Question: I am looking to create smooth paths for my 2D game. Looking at 'CatmullRomSpline' it is just the thing i need. Every post, even here on 'SE' is giving it a type and passing all the control points and a 'Boolean' with the constructor. This seems to be obsolete now, 'CatmullRomSpline' does not accept any type parameters anymore and without it it can only work with 'V3' paths. Neither does the constructor accept a list of control points.
'''
cp = new Vector2[]
{
new Vector2(0,100), new Vector2(100,600), new Vector2(300,300), new Vector2(600, 400)
};
CatmullRomSpline<Vector2> path = new CatmullRomSpline<Vector2>(cp, true);
'''
This gives the following error: 'The type CatmullRomSpline is not generic; it cannot be parameterized with arguments <Vector2>'.

Am i missing something or does CatmullRomSpline work differently nowadays, and how?
This is the CatmullRomSpline Class from badlogic. It surely looks like things changed, i am getting this class from "import com.badlogic.gdx.math.CatmullRomSpline;"
> public class CatmullRomSpline implements Serializable { private
static final long serialVersionUID = -3290464799289771451L; private
List controlPoints = new ArrayList(); Vector3 T1 =
new Vector3(); Vector3 T2 = new Vector3();/** Adds a new control point * * @param point the point */
public void add (Vector3 point) { controlPoints.add(point); }/** @return all control points */ public List
getControlPoints () { return controlPoints; }/** Returns a path, between every two control points numPoints are
generated and the control points themselves are added too. * The
first and the last controlpoint are omitted. if there's less than 4
controlpoints an empty path is returned. * * @param numPoints
number of points returned for a segment * @return the path */
public List getPath (int numPoints) { ArrayList
points = new ArrayList();'''
if (controlPoints.size() < 4) return points;
Vector3 T1 = new Vector3(); Vector3 T2 = new Vector3();
for (int i = 1; i <= controlPoints.size() - 3; i++) {
points.add(controlPoints.get(i)); float increment = 1.0f /
'''
(numPoints + 1); float t = increment;'''
T1.set(controlPoints.get(i + 1)).sub(controlPoints.get(i -
'''
1)).mul(0.5f); T2.set(controlPoints.get(i +
2)).sub(controlPoints.get(i)).mul(0.5f);'''
for (int j = 0; j < numPoints; j++) {
float h1 = 2 * t * t * t - 3 * t * t + 1; // calculate basis
// function 1
float h2 = -2 * t * t * t + 3 * t * t; // calculate basis
// function 2
float h3 = t * t * t - 2 * t * t + t; // calculate basis
// function 3
float h4 = t * t * t - t * t; // calculate basis function 4
Vector3 point = new Vector3(controlPoints.get(i)).mul(h1);
point.add(controlPoints.get(i + 1).tmp().mul(h2));
point.add(T1.tmp().mul(h3));
point.add(T2.tmp().mul(h4));
points.add(point);
t += increment; } }
if (controlPoints.size() >= 4)
'''
points.add(controlPoints.get(controlPoints.size() - 2));'''
return points; }
'''
/** Returns a path, between every two control points numPoints are
generated and the control points themselves are added too. * The
first and the last controlpoint are omitted. if there's less than 4
controlpoints an empty path is returned. * * @param points the
array of Vector3 instances to store the path in * @param numPoints
number of points returned for a segment */ public void getPath
(Vector3[] points, int numPoints) { int idx = 0; if
(controlPoints.size() < 4) return;'''
for (int i = 1; i <= controlPoints.size() - 3; i++) {
points[idx++].set(controlPoints.get(i)); float increment = 1.0f
'''
/ (numPoints + 1); float t = increment;'''
T1.set(controlPoints.get(i + 1)).sub(controlPoints.get(i -
'''
1)).mul(0.5f); T2.set(controlPoints.get(i +
2)).sub(controlPoints.get(i)).mul(0.5f);'''
for (int j = 0; j < numPoints; j++) {
float h1 = 2 * t * t * t - 3 * t * t + 1; // calculate basis
// function 1
float h2 = -2 * t * t * t + 3 * t * t; // calculate basis
// function 2
float h3 = t * t * t - 2 * t * t + t; // calculate basis
// function 3
float h4 = t * t * t - t * t; // calculate basis function 4
Vector3 point = points[idx++].set(controlPoints.get(i)).mul(h1);
point.add(controlPoints.get(i + 1).tmp().mul(h2));
point.add(T1.tmp().mul(h3));
point.add(T2.tmp().mul(h4));
t += increment; } }
points[idx].set(controlPoints.get(controlPoints.size() - 2)); }
'''
/** Returns all tangents for the points in a path. Same semantics as
getPath. * * @param numPoints number of points returned for a
segment * @return the tangents of the points in the path */ public
List getTangents (int numPoints) { ArrayList
tangents = new ArrayList();'''
if (controlPoints.size() < 4) return tangents;
Vector3 T1 = new Vector3(); Vector3 T2 = new Vector3();
for (int i = 1; i <= controlPoints.size() - 3; i++) { float
'''
increment = 1.0f / (numPoints + 1); float t = increment;'''
T1.set(controlPoints.get(i + 1)).sub(controlPoints.get(i -
'''
1)).mul(0.5f); T2.set(controlPoints.get(i +
2)).sub(controlPoints.get(i)).mul(0.5f);'''
tangents.add(new Vector3(T1).nor());
for (int j = 0; j < numPoints; j++) {
float h1 = 6 * t * t - 6 * t; // calculate basis function 1
float h2 = -6 * t * t + 6 * t; // calculate basis function 2
float h3 = 3 * t * t - 4 * t + 1; // calculate basis function 3
float h4 = 3 * t * t - 2 * t; // calculate basis function 4
Vector3 point = new Vector3(controlPoints.get(i)).mul(h1);
point.add(controlPoints.get(i + 1).tmp().mul(h2));
point.add(T1.tmp().mul(h3));
point.add(T2.tmp().mul(h4));
tangents.add(point.nor());
t += increment; } }
if (controlPoints.size() >= 4)
tangents.add(T1.set(controlPoints.get(controlPoints.size() -
'''
1)).sub(controlPoints.get(controlPoints.size() - 3))
.mul(0.5f).cpy().nor());'''
return tangents; }
'''
/** Returns all tangent's normals in 2D space for the points in a
path. The controlpoints have to lie in the x/y plane for this * to
work. Same semantics as getPath. * * @param numPoints number of
points returned for a segment * @return the tangents of the points
in the path */ public List getTangentNormals2D (int
numPoints) { ArrayList tangents = new ArrayList();'''
if (controlPoints.size() < 4) return tangents;
Vector3 T1 = new Vector3(); Vector3 T2 = new Vector3();
for (int i = 1; i <= controlPoints.size() - 3; i++) { float
'''
increment = 1.0f / (numPoints + 1); float t = increment;'''
T1.set(controlPoints.get(i + 1)).sub(controlPoints.get(i -
'''
1)).mul(0.5f); T2.set(controlPoints.get(i +
2)).sub(controlPoints.get(i)).mul(0.5f);'''
Vector3 normal = new Vector3(T1).nor(); float x = normal.x;
normal.x = normal.y; normal.y = -x; tangents.add(normal);
for (int j = 0; j < numPoints; j++) {
float h1 = 6 * t * t - 6 * t; // calculate basis function 1
float h2 = -6 * t * t + 6 * t; // calculate basis function 2
float h3 = 3 * t * t - 4 * t + 1; // calculate basis function 3
float h4 = 3 * t * t - 2 * t; // calculate basis function 4
Vector3 point = new Vector3(controlPoints.get(i)).mul(h1);
point.add(controlPoints.get(i + 1).tmp().mul(h2));
point.add(T1.tmp().mul(h3));
point.add(T2.tmp().mul(h4));
point.nor();
x = point.x;
point.x = point.y;
point.y = -x;
tangents.add(point);
t += increment; } }
return tangents; }
'''
/** Returns the tangent's normals using the tangent and provided up
vector doing a cross product. * * @param numPoints number of
points per segment * @param up up vector * @return a list of
tangent normals */ public List getTangentNormals (int
numPoints, Vector3 up) { List tangents =
getTangents(numPoints); ArrayList normals = new
ArrayList();'''
for (Vector3 tangent : tangents) normals.add(new
'''
Vector3(tangent).crs(up).nor());'''
return normals; }
'''
public List getTangentNormals (int numPoints, List
up) { List tangents = getTangents(numPoints);
ArrayList normals = new ArrayList();'''
int i = 0; for (Vector3 tangent : tangents) normals.add(new
'''
Vector3(tangent).crs(up.get(i++)).nor());'''
return normals; } }
'''
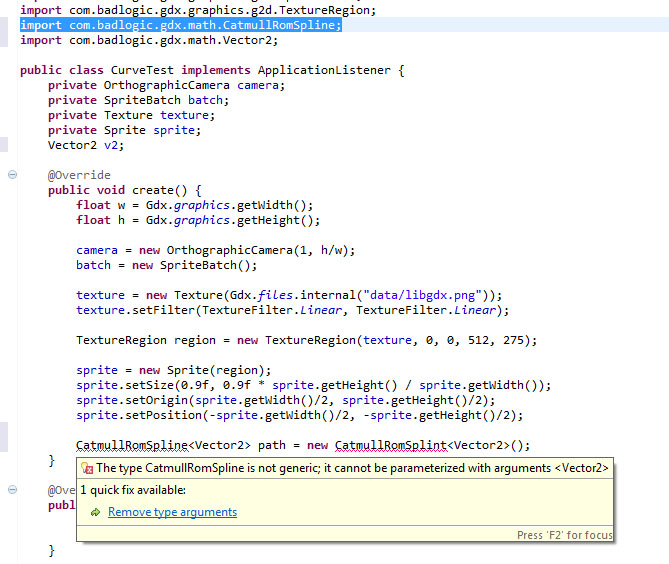
Answer: Your code should work fine according to the <URL>.
The class IS generic. You must be using some old version of the class.
Update to the latest version and the error should be solved.
Hope this helps.